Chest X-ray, PA view. Patient: 42 years old, sex M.
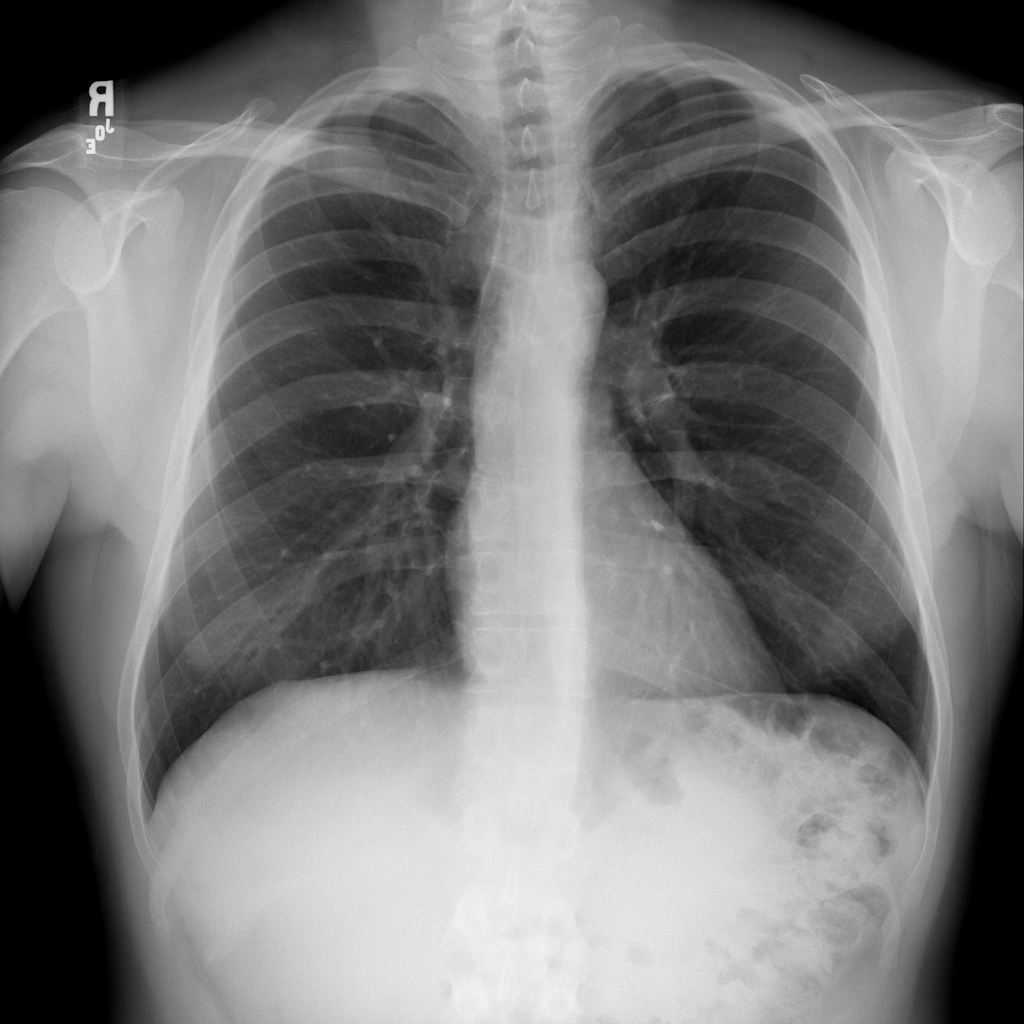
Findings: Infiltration